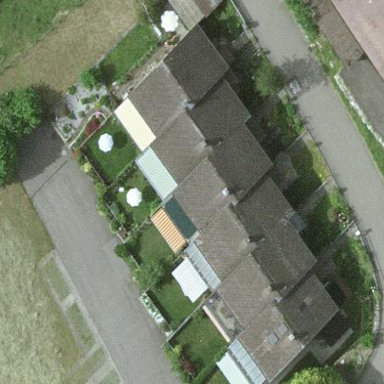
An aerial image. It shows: Residential building.